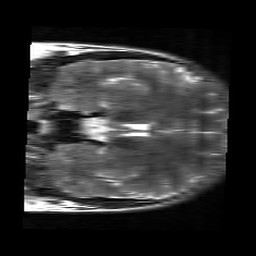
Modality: T2w
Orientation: coronal
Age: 27
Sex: male
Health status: healthy
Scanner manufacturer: siemens
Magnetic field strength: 3 T
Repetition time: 4.01 s
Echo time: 0.116 s